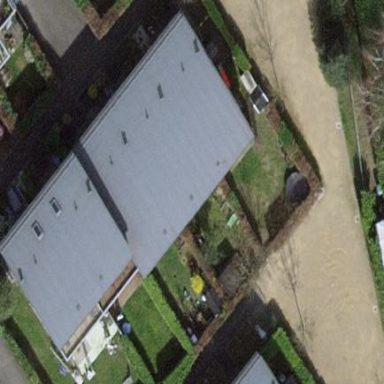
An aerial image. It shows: Garden enclosed by fence.